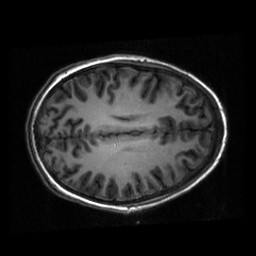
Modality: T1w
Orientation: axial
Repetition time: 0.008948 s
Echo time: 0.001784 s